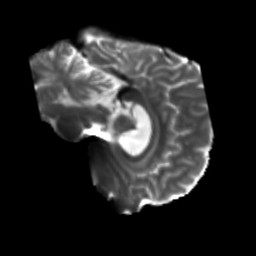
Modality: T2w
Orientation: sagittal
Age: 39
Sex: male
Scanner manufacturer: siemens
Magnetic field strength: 3 T
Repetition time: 5.25 s
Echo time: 0.08 s